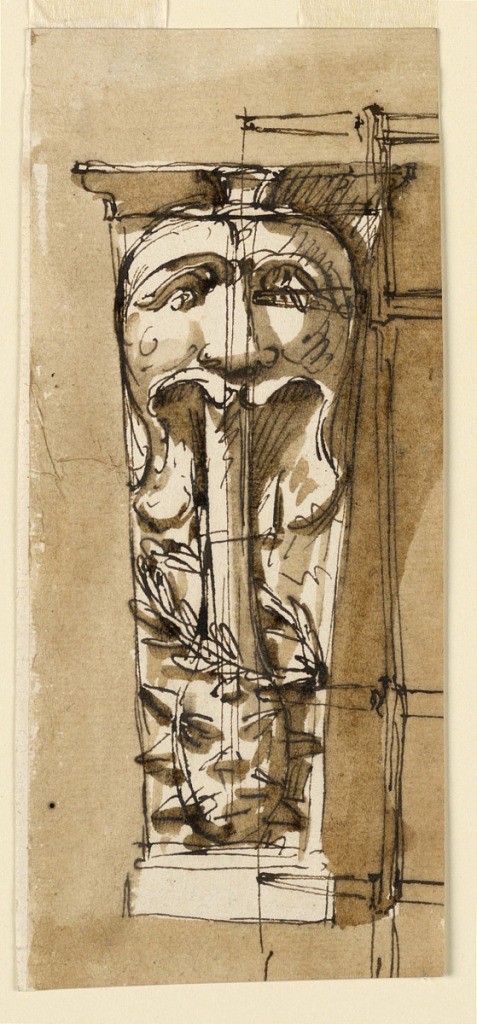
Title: Keystone
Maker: Giuseppe Barberi, Italian, 1746–1809
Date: ca. 1780
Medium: Pen and brown ink, brush and brown wash on off-white laid paper, lined
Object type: Drawing
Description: Below is a square, above a curved molding. In the panel is above a mask, from whose mouth something hangs down which has the shape of a spoon, with a theatrical mask upon the bowl, which is framed by points and another part of objects behind it. A wreath surrounds obliquely the shaft. The project is partly drawn over the lower part of a piece of furniture, having four legs horizontally at the right edge. Usual background.